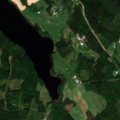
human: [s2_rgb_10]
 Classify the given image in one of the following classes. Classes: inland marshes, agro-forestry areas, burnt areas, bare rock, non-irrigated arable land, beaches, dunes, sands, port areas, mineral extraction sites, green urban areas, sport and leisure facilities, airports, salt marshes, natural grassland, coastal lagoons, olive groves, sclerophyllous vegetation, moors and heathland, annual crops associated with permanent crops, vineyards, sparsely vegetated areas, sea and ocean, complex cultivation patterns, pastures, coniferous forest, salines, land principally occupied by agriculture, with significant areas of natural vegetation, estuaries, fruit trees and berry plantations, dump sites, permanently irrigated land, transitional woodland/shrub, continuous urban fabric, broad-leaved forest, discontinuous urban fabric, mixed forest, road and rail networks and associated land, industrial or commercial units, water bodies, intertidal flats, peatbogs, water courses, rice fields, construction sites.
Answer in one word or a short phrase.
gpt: land principally occupied by agriculture, with significant areas of natural vegetation, coniferous forest, mixed forest, transitional woodland/shrub, water bodies